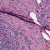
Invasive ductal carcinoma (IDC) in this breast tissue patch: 0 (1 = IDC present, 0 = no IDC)